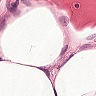
Metastatic tissue present: no